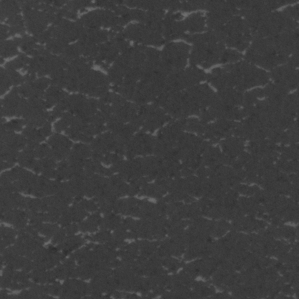
Label: frost